RGB frame:
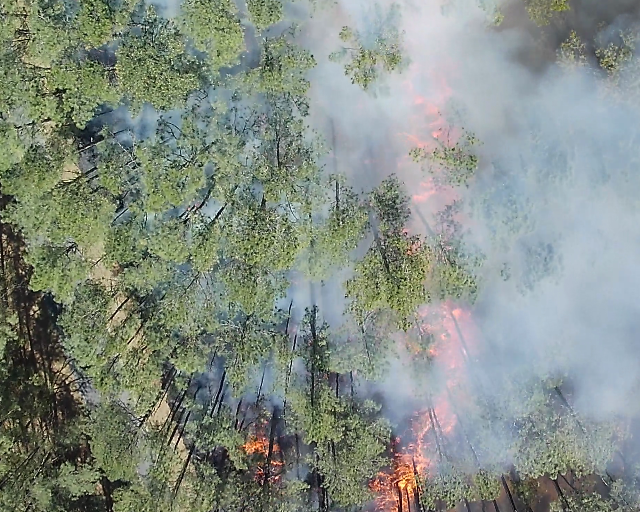
Thermal frame:
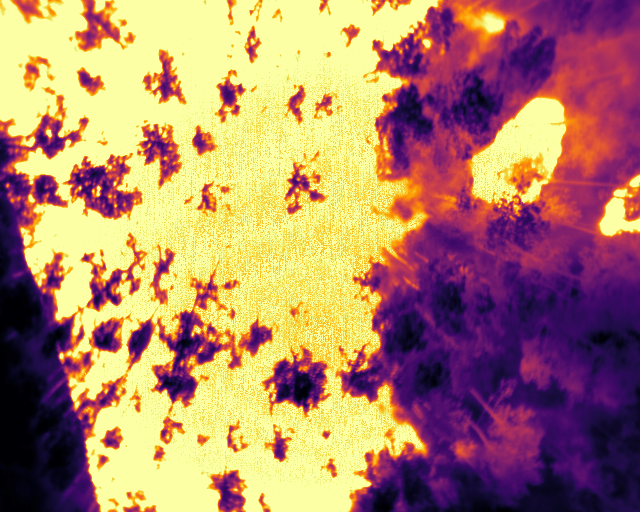
Captured: 2026-02-27 02:35:36
Pixels at or above 80 °C: 301366 (fraction of frame: 0.9197)